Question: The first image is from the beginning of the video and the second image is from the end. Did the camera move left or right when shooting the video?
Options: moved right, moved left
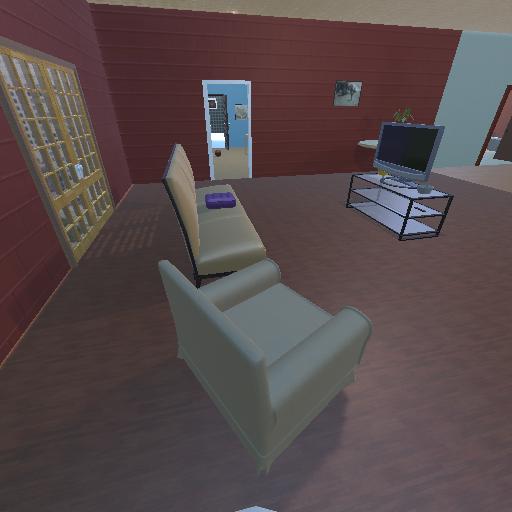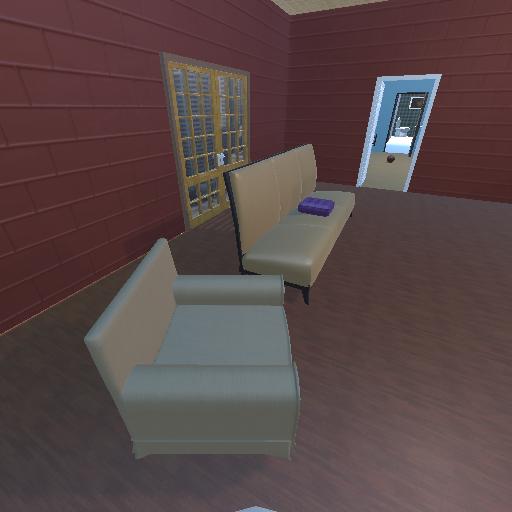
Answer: moved right